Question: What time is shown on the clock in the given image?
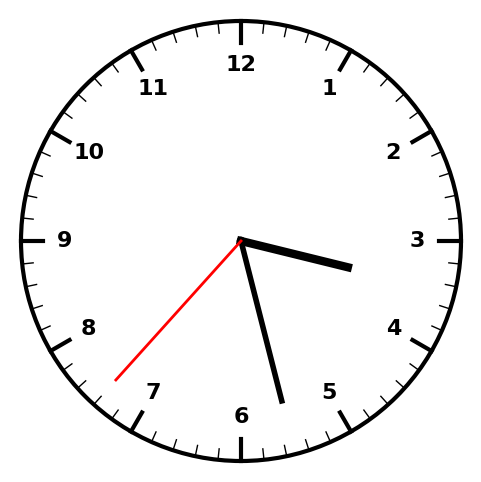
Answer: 03:27:37